Question: <URL>

The Need of the concept is...
There are thumbnails.
The thumbnails remains covered with a black overlay).
( or an animation of flip or rotation would be a bonus...lol)
On Clicked, the image is brought up to its real dimensions through fancybox.
I have tweaked around with the fancy box script & the fancy box function is already happening.
'''
$(".fancybox").fancybox({
padding : 0,
openEffect: 'elastic',
openSpeed: 250,
closeEffect: 'elastic',
closeSpeed: 450,
closeClick: false,
helpers : {
overlay : {
css : {
'background' : 'rgba(0, 0, 0, 0.9)'
}
}
}
});
'''
<URL>
I need some help to modify on the existing code for the on-hover function (or the animation) (^_^)
Cheers!!
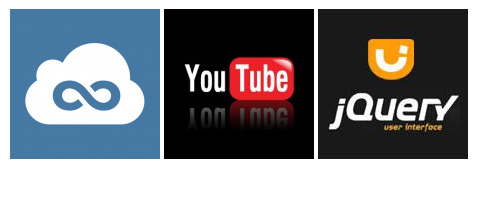
Answer: A quick sample of how to get animation on hover :
'''
$(".fancybox").on("mouseenter", function() {
$(this).find("img").stop(true, true).animate({
"opacity": 0.1
}, "slow");
}).on("mouseleave", function() {
$(this).find("img").stop(true, true).animate({
"opacity": 1
}, "slow");
}).fancybox({
padding: 0,
openEffect: 'elastic',
openSpeed: 250,
closeEffect: 'elastic',
closeSpeed: 450,
closeClick: false,
helpers: {
overlay: {
css: {
'background': 'rgba(0, 0, 0, 0.9)'
}
}
}
});
'''
Your working code <URL>
That is the basic structure you need to create the effect wanted.
'''
... or an animation of flip or rotation would be a bonus
'''
... are you talking about a $$$ bonus ? ;)